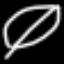
Label: leaf